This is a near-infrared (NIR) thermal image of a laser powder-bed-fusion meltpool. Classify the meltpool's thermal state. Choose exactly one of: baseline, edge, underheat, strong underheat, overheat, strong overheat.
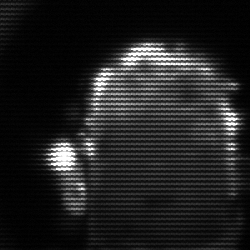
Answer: baseline